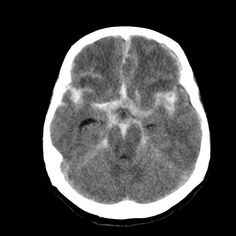
Label: notumor